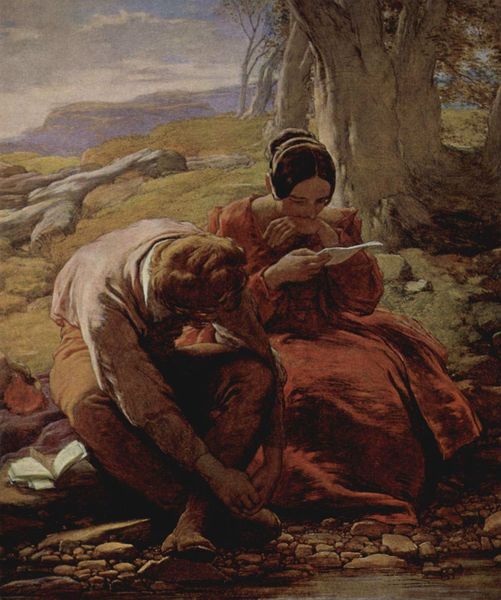
Titel: Das Sonett
Künstler: William Mulready
Standort: London
Institution: Victoria & Albert Museum
Schlagwörter: baum, berg, blau, blätter, felsen, fuß, gemälde, gestein, hand, himmel, mann, schatten, wasser, wolken, bäume, fluss, frauen, grün, landschaft, menschen, ocker, see, sitzen, teich, ufer, braun, finger, frau, frisur, grau, hintergrund, kleid, licht, mund, schmuck, schwarz, szene, weiss, blick, gras, rot, wiese, hemd, hose, jacke, arme, falten, haarschmuck, stein, steine, trauer, hände, bach, baumstamm, birken, erde, feld, felder, flusslauf, hügel, natur, stamm, gewässer, gewand, haare, sitzend, paar, blatt, gebeugt, haarreif, locken, scheitel, füße, bücher, papier, zwei, schuhe, hosen, berge, fels, gebirge, violett, rast, haarband, zwei personen, lesen, deutsch, barfuss, bücken, buch, kiesel, wurzel, idyll, seite, stiefel, treffen, schuh, heft, liebespaar, seiten, beugen, baumgruppe, felsne, büchlein, brief, rinde, liebende, gedicht, müde, gebückt, notizbuch, lesend, binden, bänder, aufgeschlagen, krumm, vorlesen, post, zuhören, nachricht, erregung, emotion, handrücken, bch, bestürzung, schock, paa, schnüren, intimität, wurze, breif, gewane, truaer, hand vor mund, briefsammlung